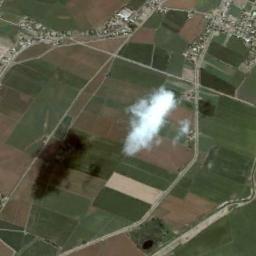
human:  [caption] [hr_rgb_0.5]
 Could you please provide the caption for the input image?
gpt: The clouds are in the air and the clouds are cast on the green fields .

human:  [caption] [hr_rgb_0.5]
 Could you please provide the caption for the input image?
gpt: The cumulus clouds are located above the khaki and green farmland and the shadow of the clouds is on the farmland .

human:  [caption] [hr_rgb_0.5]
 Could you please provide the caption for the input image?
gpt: The white cloud is above some houses and farmland .

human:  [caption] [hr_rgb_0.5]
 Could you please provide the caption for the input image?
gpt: A thick cloud enveloped over the forest .

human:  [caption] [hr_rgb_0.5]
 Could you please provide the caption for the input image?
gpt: One piece of white cloud over some farmland .